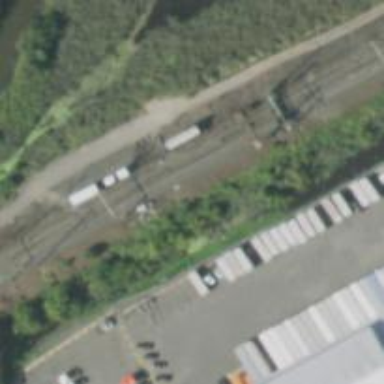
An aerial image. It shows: Railroad crossover.